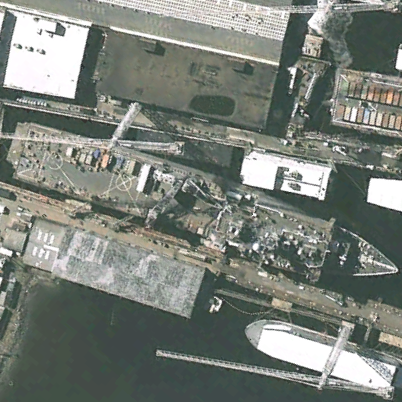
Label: combat